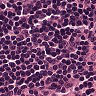
Metastatic tissue present: no